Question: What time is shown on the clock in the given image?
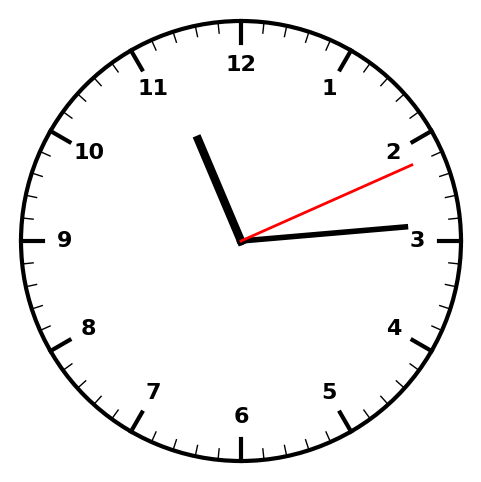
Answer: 11:14:11